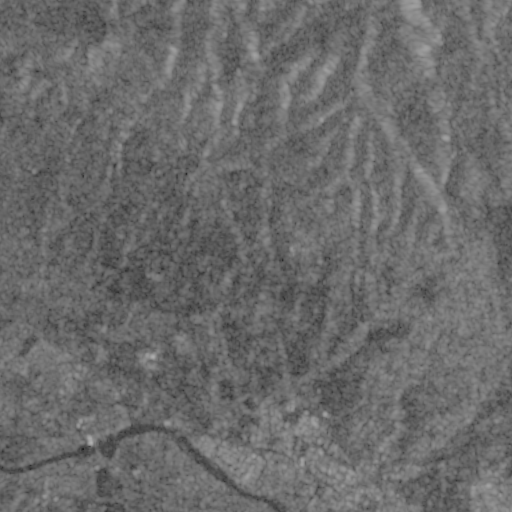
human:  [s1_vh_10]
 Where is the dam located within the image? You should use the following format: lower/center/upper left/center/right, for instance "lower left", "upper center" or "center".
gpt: The dam is located in the lower left of the image.
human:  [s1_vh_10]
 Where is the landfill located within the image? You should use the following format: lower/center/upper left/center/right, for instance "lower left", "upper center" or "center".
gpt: The landfill is located in the lower left of the image.
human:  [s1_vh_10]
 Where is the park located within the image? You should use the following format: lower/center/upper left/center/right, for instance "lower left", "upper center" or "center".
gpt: The park is located in the lower right of the image.
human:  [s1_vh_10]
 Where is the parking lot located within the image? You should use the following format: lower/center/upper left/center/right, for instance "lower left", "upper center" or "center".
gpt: The parking lot is located in the lower of the image.
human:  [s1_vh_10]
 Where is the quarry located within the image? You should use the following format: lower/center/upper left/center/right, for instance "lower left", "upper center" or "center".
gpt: The quarry is located in the upper left of the image.
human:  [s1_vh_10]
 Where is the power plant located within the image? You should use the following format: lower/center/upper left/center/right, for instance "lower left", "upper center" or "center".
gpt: There is no power plant in the image.

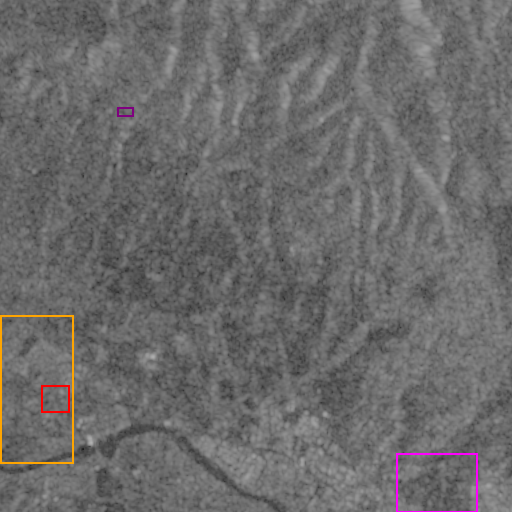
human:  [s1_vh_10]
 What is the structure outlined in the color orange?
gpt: The structure outlined in orange is a crop field.
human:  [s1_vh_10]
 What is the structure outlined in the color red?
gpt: The structure outlined in red is a landfill.
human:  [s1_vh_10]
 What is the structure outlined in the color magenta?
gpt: The structure outlined in magenta is a park.
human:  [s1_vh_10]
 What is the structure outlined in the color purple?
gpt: The structure outlined in purple is a quarry.
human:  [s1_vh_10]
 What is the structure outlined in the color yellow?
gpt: There is no yellow outline.